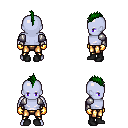
a pixel art fantasy rpg character, male body template, dark elf, purple skin, steel arm armor, gold greaves, green mohawk hairstyle, gold gloves, black shoes, four views (front, back, left, right), 2x2 character sprite sheet, small pixel art, hard edges, no anti-aliasing